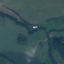
Label: Pasture